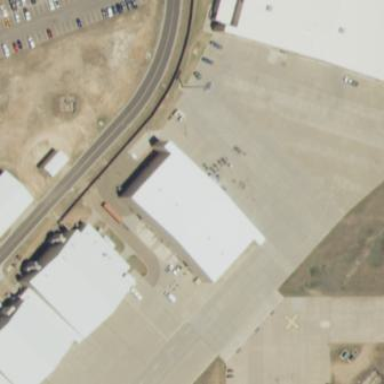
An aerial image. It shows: Hangar building located at airport.